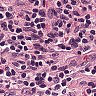
Metastatic tissue present: no